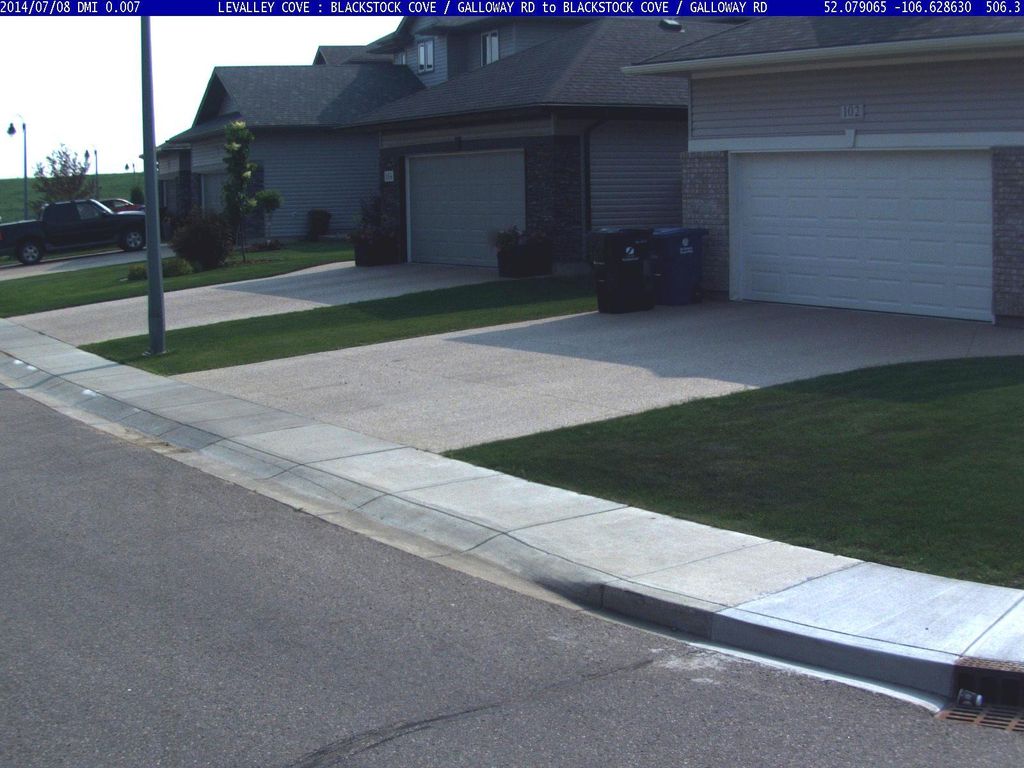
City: saskatoon